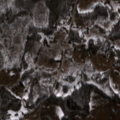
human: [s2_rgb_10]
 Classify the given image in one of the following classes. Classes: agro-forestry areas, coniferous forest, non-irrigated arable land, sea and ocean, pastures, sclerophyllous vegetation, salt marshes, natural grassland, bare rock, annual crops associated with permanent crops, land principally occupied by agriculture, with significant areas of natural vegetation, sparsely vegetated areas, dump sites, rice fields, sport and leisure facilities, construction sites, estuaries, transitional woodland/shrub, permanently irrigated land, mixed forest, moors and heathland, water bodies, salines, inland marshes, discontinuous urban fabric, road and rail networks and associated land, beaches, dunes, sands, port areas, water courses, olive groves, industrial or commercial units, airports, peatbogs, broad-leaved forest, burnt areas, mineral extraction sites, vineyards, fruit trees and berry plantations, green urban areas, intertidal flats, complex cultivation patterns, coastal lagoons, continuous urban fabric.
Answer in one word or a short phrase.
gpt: non-irrigated arable land, complex cultivation patterns, land principally occupied by agriculture, with significant areas of natural vegetation, broad-leaved forest